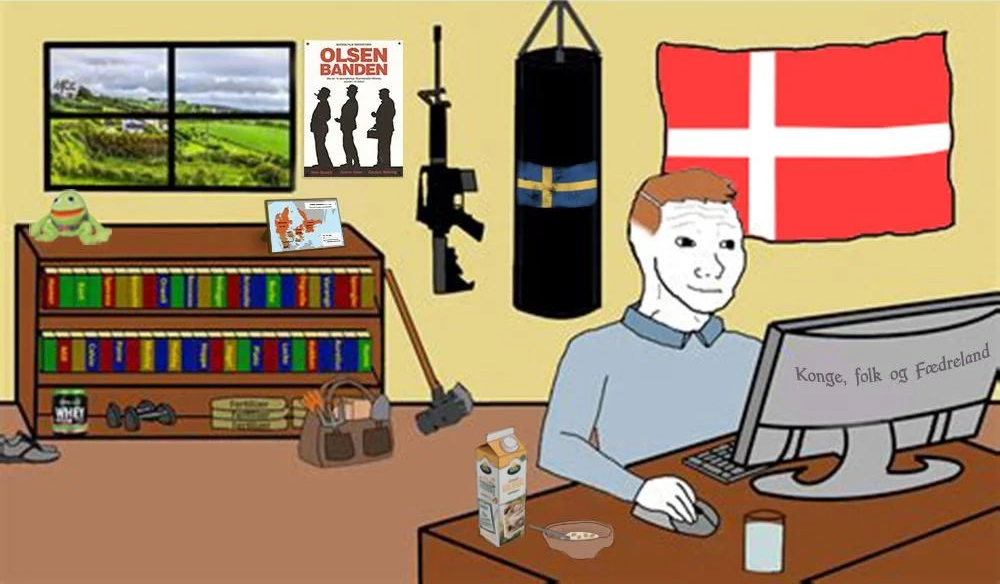
Label: 5_Wojak_with_Background